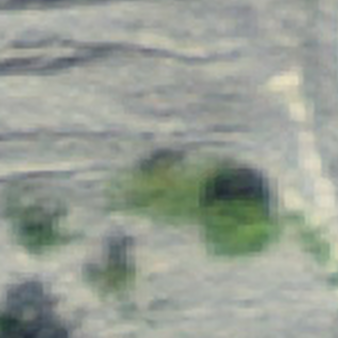
Label: other